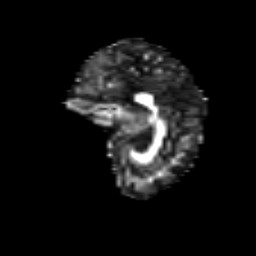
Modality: FA
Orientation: sagittal
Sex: female
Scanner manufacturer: siemens
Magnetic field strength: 3 T
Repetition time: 5 s
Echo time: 0.071 s